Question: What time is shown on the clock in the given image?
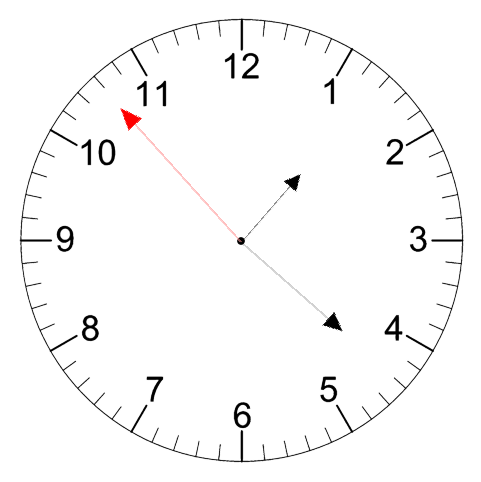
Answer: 01:21:53